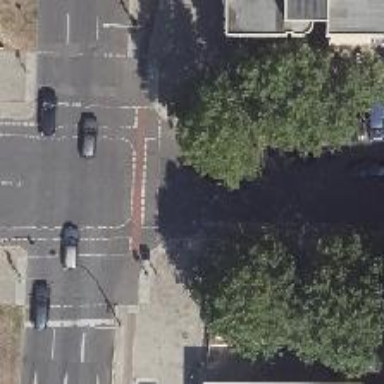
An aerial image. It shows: Crossing with traffic signals.